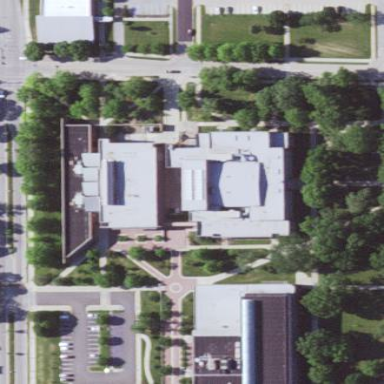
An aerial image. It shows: University building.